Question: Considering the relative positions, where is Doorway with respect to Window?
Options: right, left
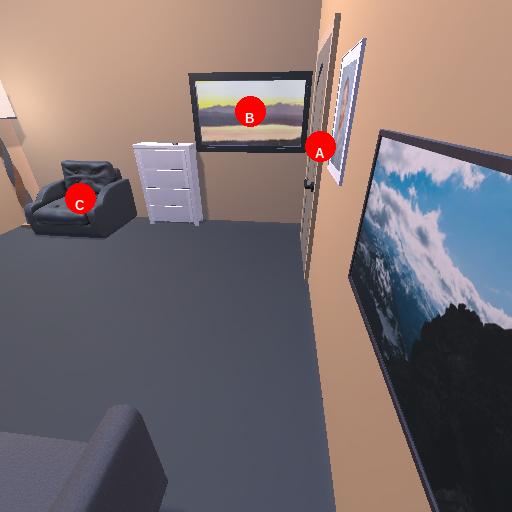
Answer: right